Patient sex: F
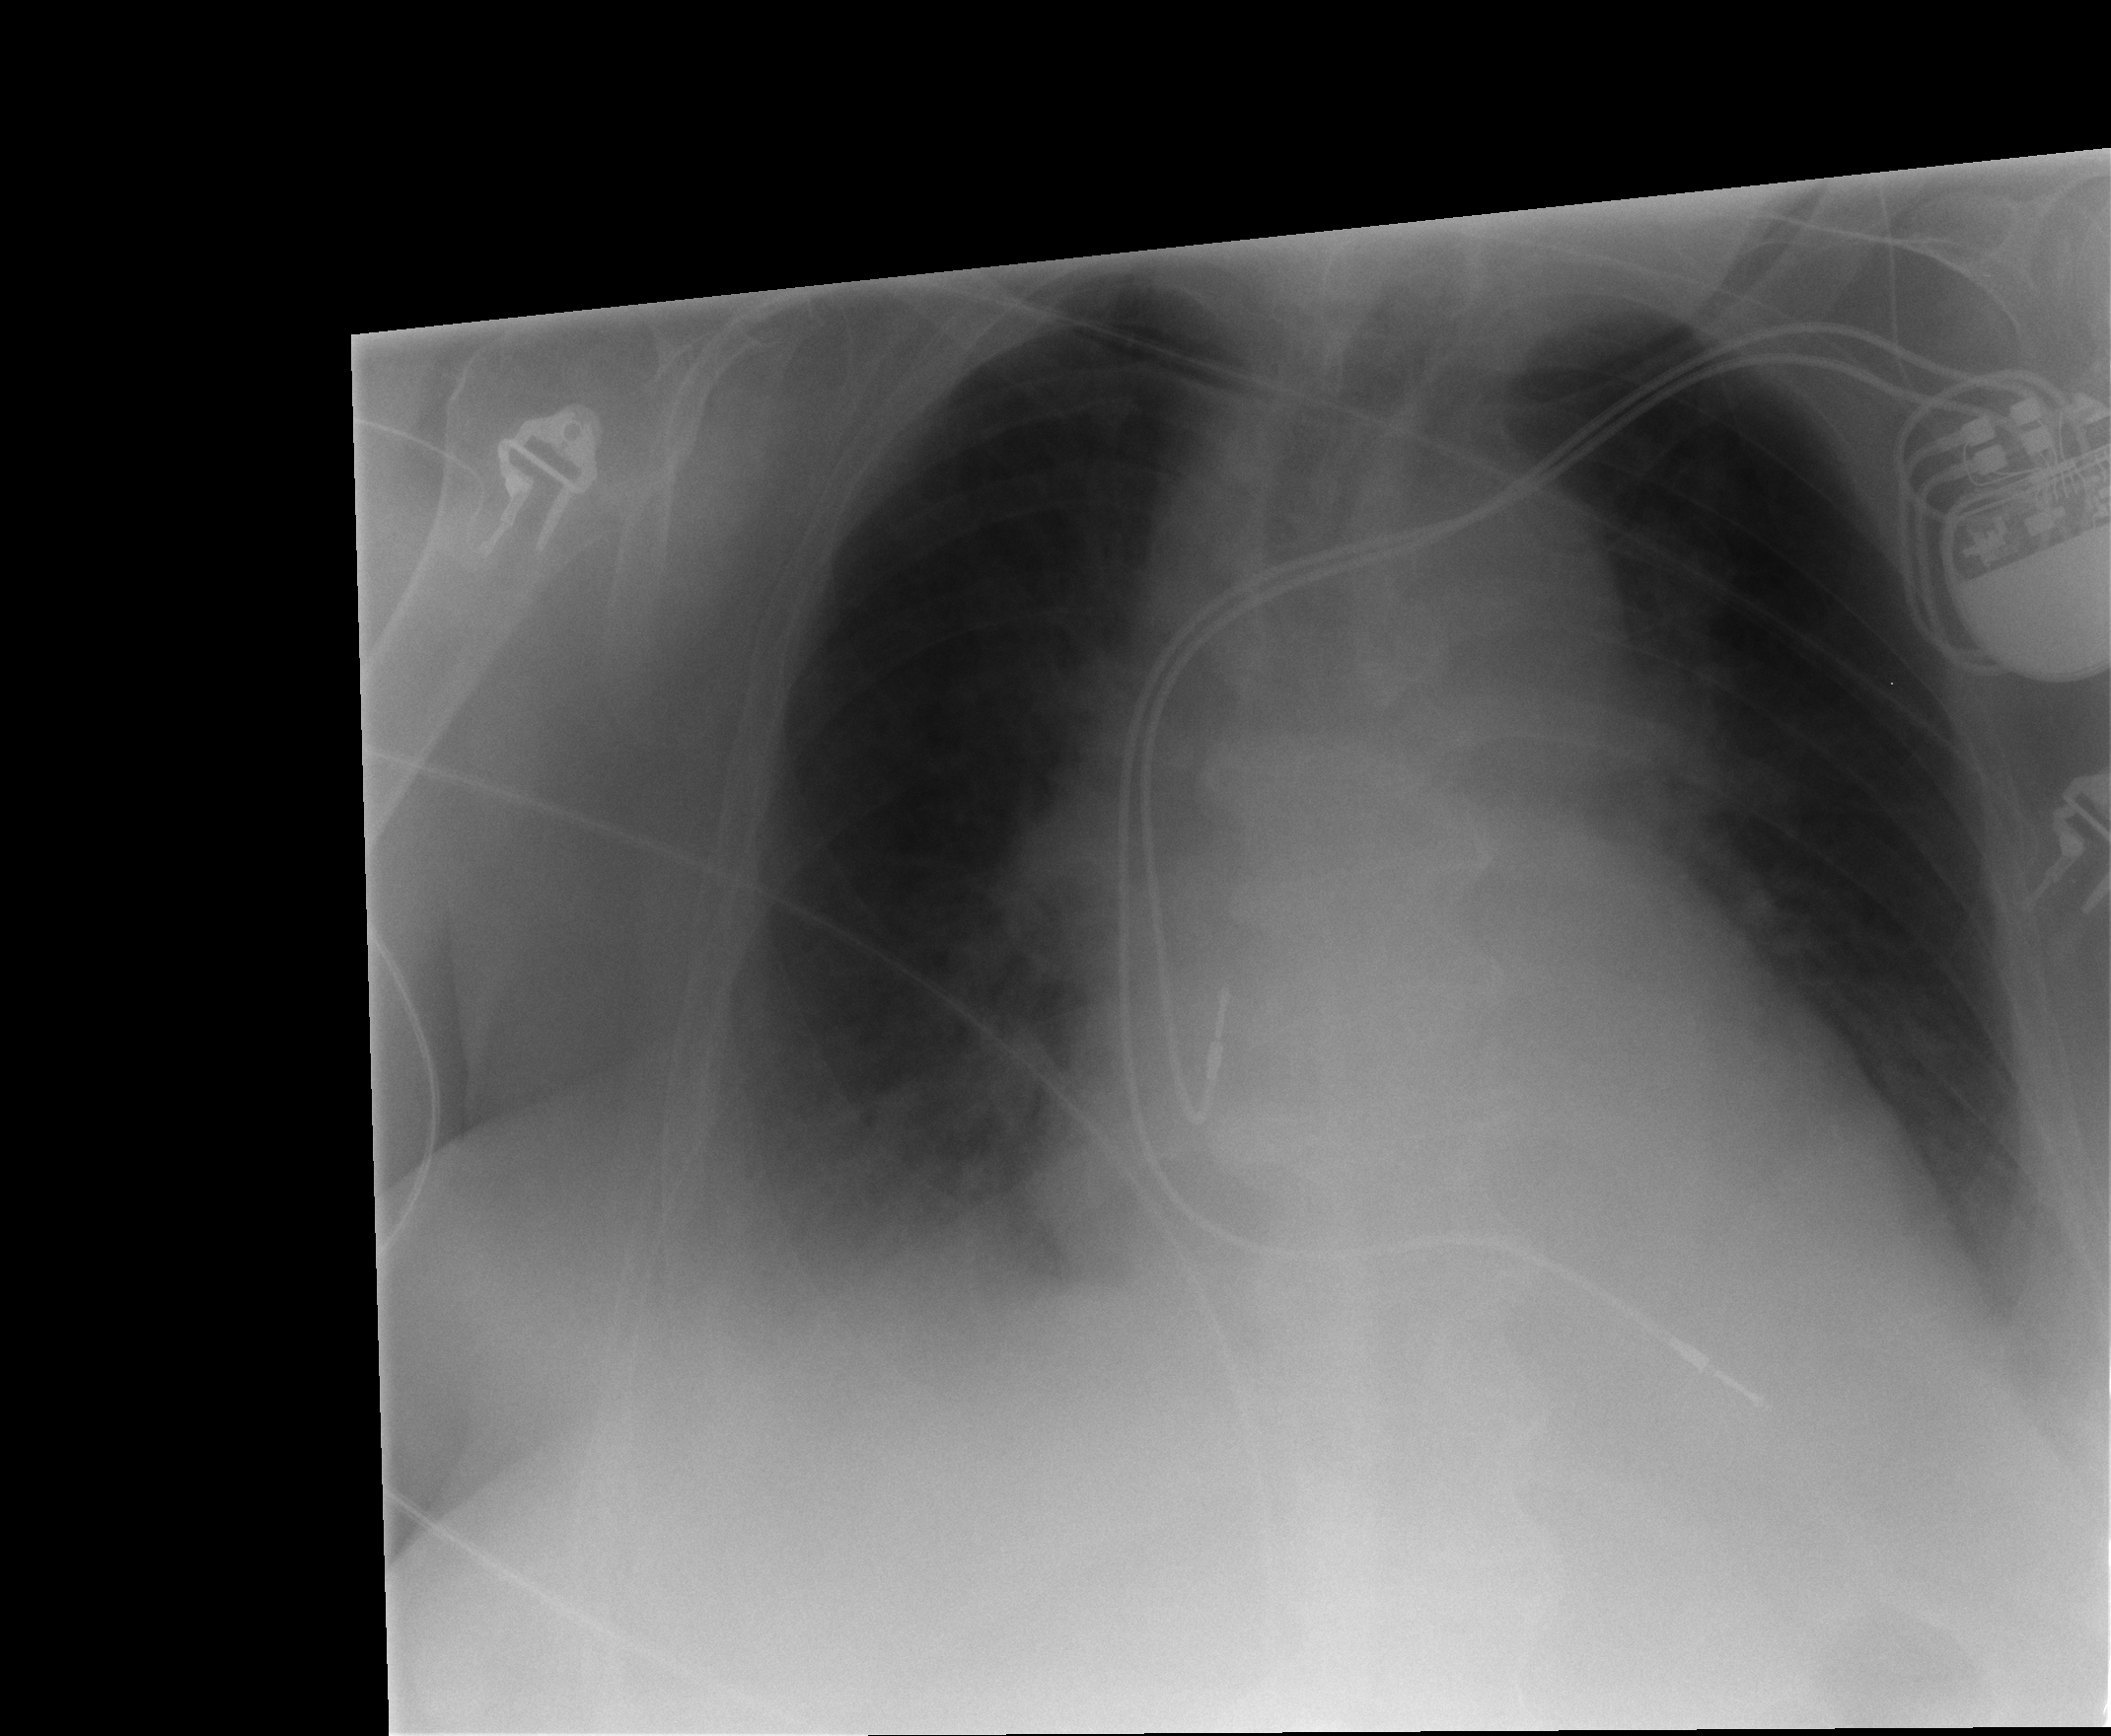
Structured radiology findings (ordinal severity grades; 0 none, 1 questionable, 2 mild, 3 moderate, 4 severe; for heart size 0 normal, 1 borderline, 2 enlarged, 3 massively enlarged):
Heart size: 2
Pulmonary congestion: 2
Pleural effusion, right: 2
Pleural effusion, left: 0
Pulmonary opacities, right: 0
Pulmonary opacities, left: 0
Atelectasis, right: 0
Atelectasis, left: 0